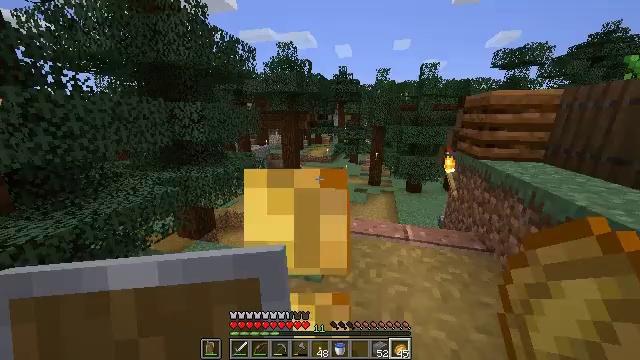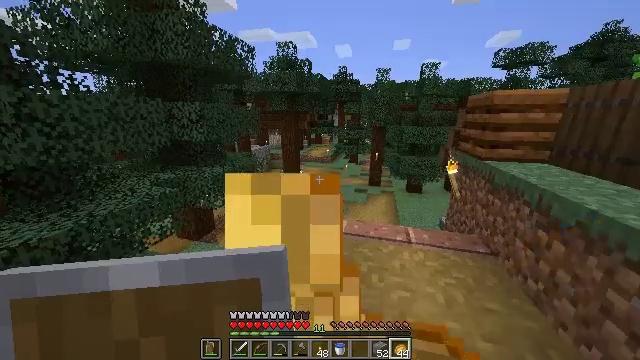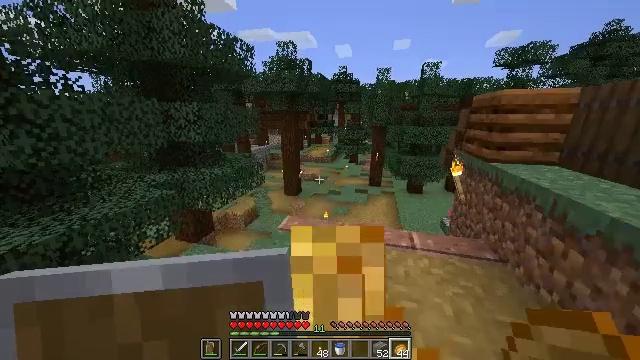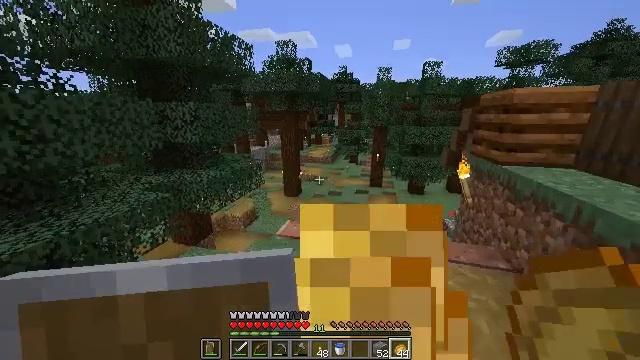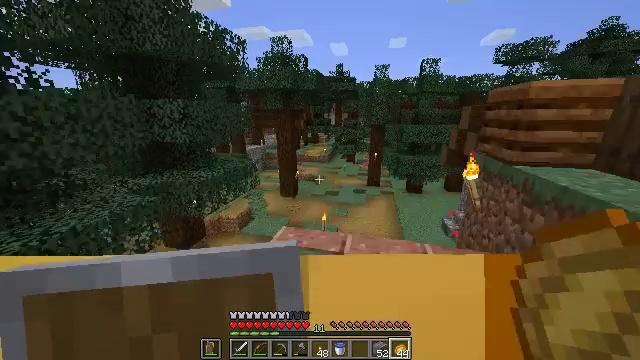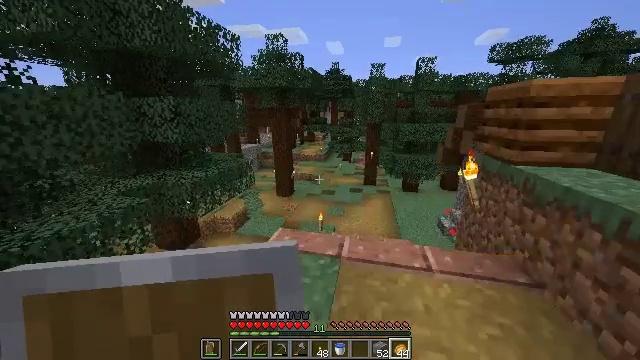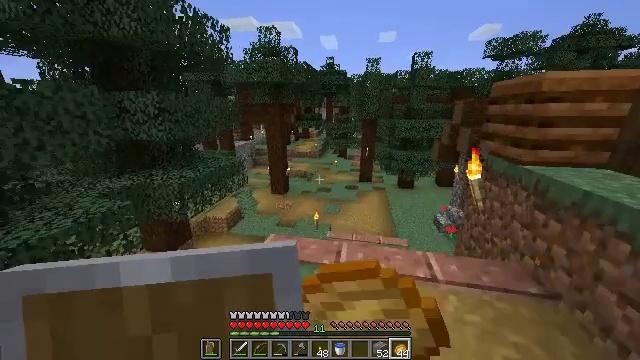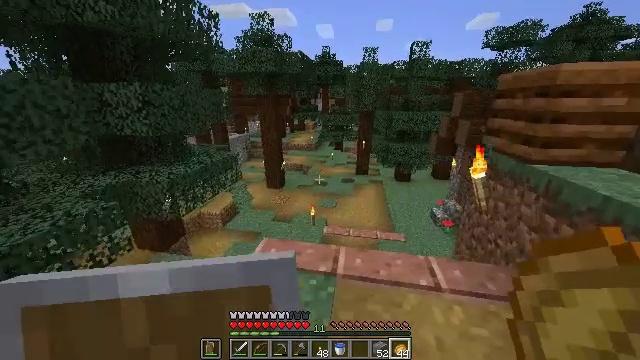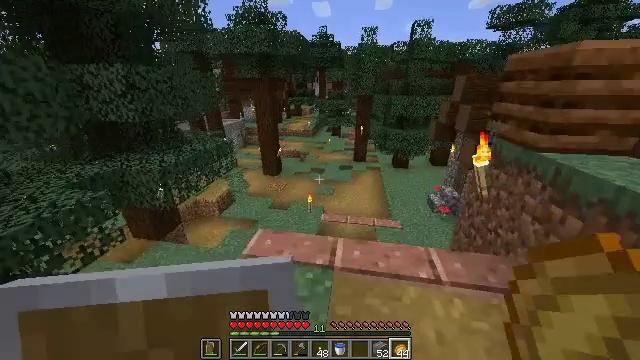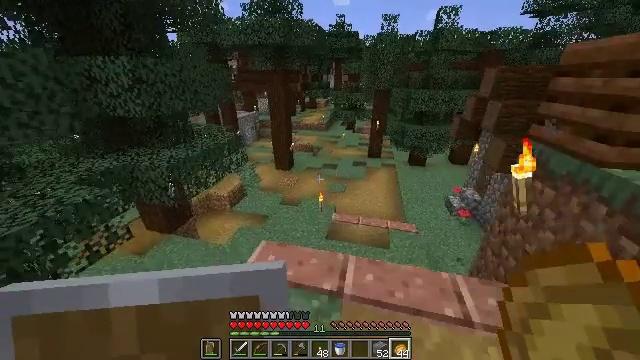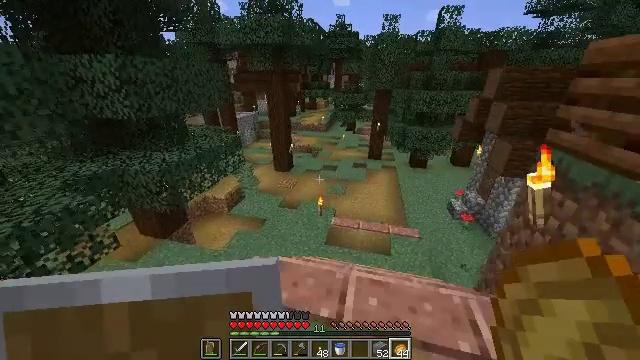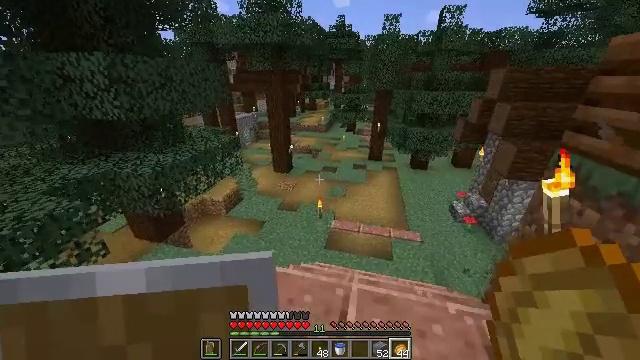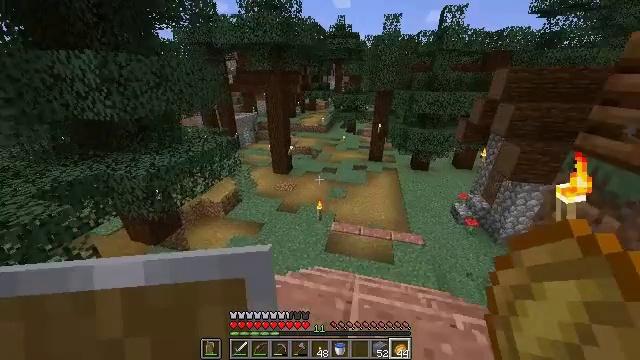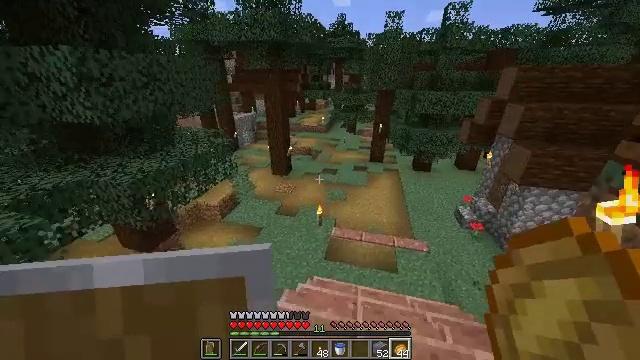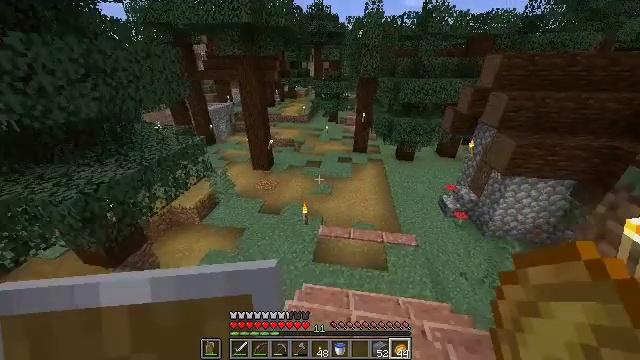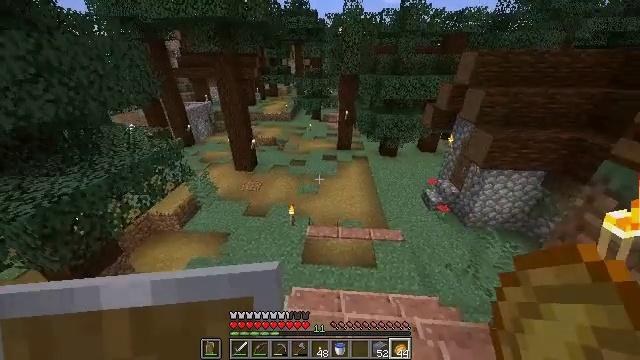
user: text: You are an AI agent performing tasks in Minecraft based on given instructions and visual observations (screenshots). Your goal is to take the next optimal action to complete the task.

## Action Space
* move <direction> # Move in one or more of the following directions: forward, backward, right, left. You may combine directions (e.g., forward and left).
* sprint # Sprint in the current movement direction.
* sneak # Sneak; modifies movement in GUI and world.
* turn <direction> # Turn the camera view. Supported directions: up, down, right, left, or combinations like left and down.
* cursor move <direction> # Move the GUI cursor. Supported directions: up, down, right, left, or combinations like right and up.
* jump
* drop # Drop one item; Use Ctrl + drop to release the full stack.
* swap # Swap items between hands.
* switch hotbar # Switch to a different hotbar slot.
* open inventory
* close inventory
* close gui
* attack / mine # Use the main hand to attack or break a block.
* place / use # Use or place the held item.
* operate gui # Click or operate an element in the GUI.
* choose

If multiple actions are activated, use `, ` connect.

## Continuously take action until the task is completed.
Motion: motion action
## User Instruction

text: Attack the chest to pick it up.
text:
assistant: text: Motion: move forward, use / place
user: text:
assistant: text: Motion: move forward, use / place
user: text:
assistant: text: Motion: move forward, use / place
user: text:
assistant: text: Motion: move forward, use / place
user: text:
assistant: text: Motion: move forward, turn right, use / place
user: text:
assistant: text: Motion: move forward, turn right, use / place
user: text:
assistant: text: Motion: move forward, sprint, turn right and down
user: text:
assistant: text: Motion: move forward, sprint, turn down
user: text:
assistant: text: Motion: move forward, turn left and down
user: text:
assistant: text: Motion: move forward
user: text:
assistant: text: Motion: move forward
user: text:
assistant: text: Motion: move forward
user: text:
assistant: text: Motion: move forward
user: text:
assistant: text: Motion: move forward, turn right and down
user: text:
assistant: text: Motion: move forward, turn right
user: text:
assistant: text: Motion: move forward
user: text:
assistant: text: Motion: move forward
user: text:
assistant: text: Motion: move forward
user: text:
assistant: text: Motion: move forward
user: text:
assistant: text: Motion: move forward
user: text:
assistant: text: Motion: move forward, sprint
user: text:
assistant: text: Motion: move forward, sprint
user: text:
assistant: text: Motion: move forward, sprint
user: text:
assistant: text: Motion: move forward
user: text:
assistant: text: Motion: move forward
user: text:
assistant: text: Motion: move forward
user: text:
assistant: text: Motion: move forward
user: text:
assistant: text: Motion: move forward, turn left
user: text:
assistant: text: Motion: move forward, turn left
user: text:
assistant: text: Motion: move forward, turn left